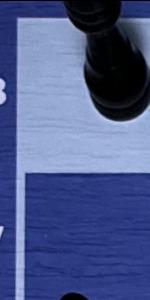
Label: Empty